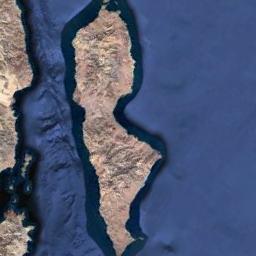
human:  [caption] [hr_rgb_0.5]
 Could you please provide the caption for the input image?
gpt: Islands are like busts of people .

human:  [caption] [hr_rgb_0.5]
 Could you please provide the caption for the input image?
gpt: The island is surrounded by water .

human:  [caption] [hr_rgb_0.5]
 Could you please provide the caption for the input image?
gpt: The three islands without vegetation are surrounded by deep blue waters .

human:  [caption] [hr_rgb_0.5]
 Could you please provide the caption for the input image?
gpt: The yellow-brown strip island, Which is very close to the land, Is surrounded by blue sea water .

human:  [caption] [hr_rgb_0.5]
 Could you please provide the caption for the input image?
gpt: The brown island is surrounded by blue water .